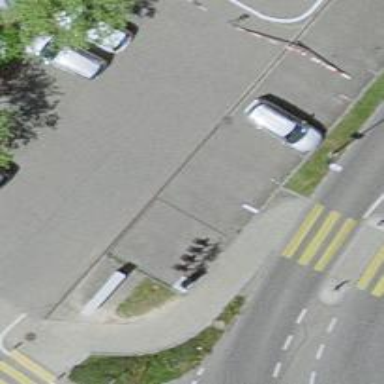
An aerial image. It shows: Bicycle rental facility.